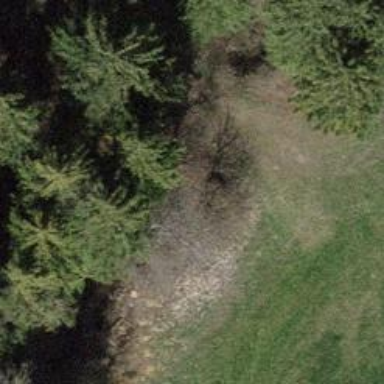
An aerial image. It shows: Culvert tunnel under ditch.